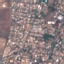
Label: Residential